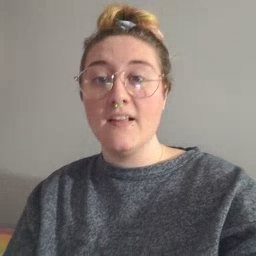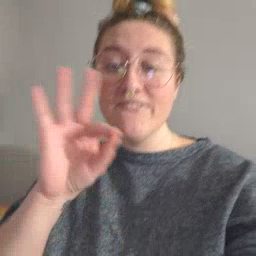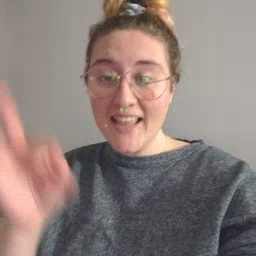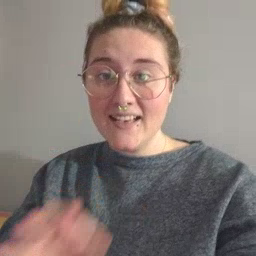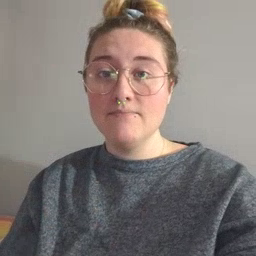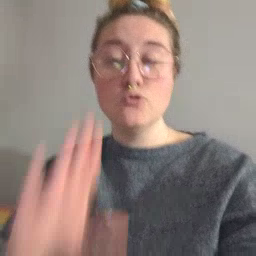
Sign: feet